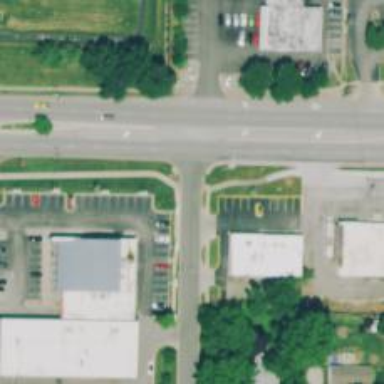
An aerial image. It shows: Road with stop sign.